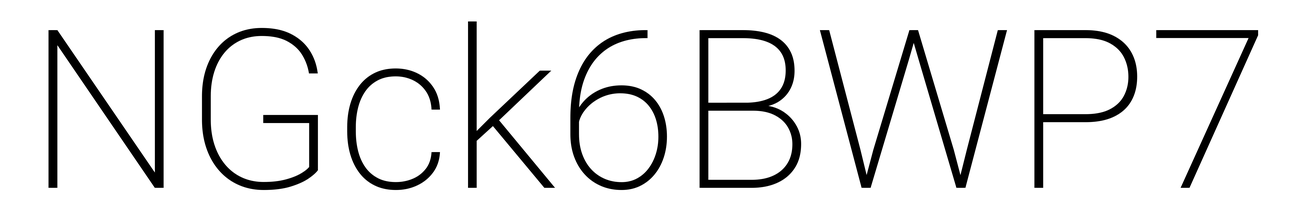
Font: Roboto_ExtraLight